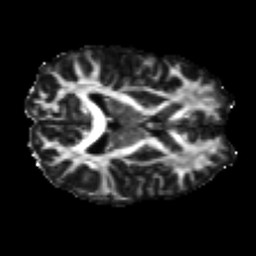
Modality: FA
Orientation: axial
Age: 29
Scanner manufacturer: siemens
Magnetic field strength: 3 T
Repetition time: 4.52 s
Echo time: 0.084 s